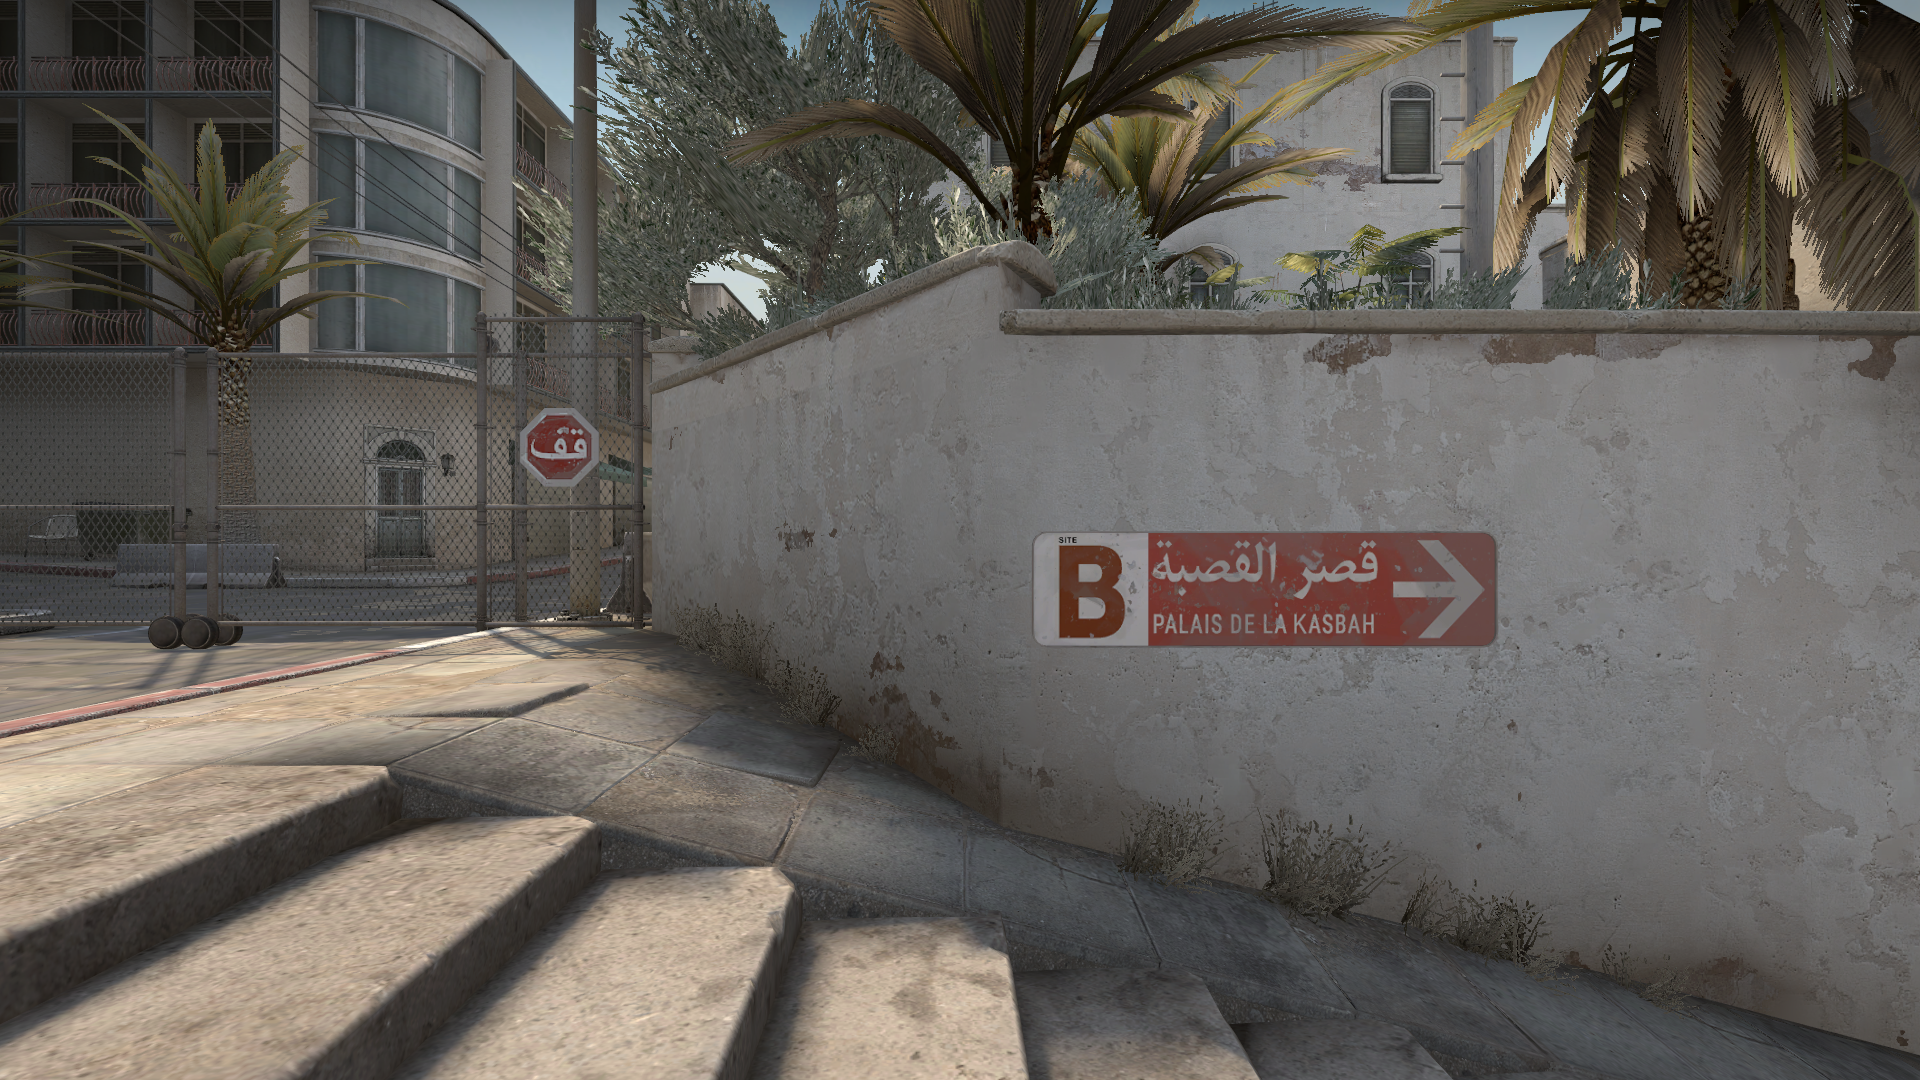
Map: de_dust2